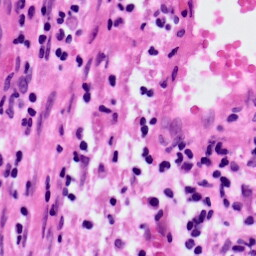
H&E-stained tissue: Lung